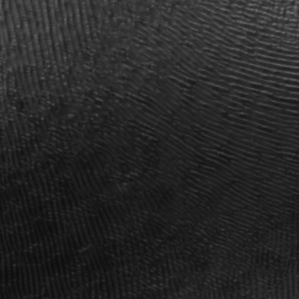
Label: frost